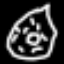
Label: donut